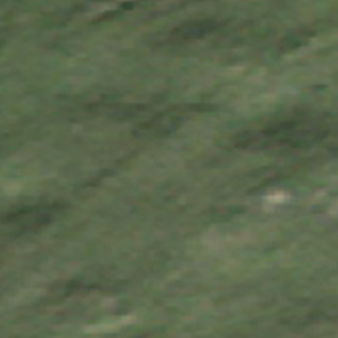
Label: other